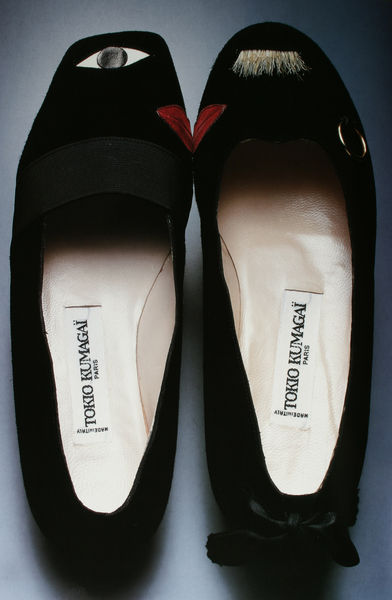
Titel: Pumps
Künstler: Tokio Kumagai
Standort: Kyoto (Japan)
Institution: Kyoto Costume Institute
Schlagwörter: schatten, weiß, frauen, damen, licht, mund, schwarz, rot, schleife, bart, samt, auge, paar, zwei, schuhe, glanz, lack, wimpern, foto, tokio, damenschuhe, scshwarz